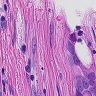
Metastatic tissue present: yes